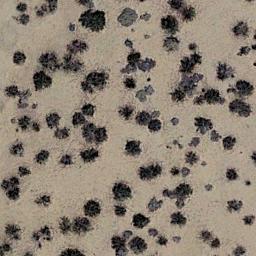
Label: chaparral